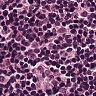
Metastatic tissue present: no